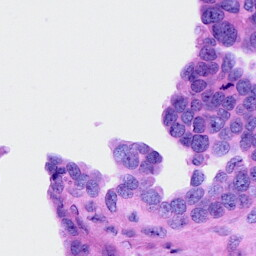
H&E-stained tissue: Ovarian